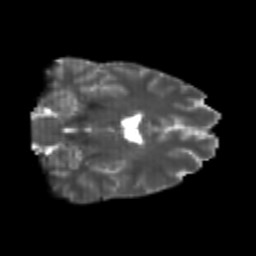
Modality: T2w
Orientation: coronal
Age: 22
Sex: male
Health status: healthy
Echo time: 0.074 s